四年级 · 算术
写一写, 读一读。

写作(

读作(

) 写作(

) 读作(

) 写作 ( )

我发现:

（1）读小数, 整数部分每级末尾的“ 0 ”都不读, 中间连续有几个" 0 ”只读 ( )零; 而小数部分有几个" 0 ”就要读( ) 个零。

（2）写小数，整数部分每级中间有“ 0 ”时，要注意写(）数位，小数部分按照读法把 “ 0 ”( )写出来。
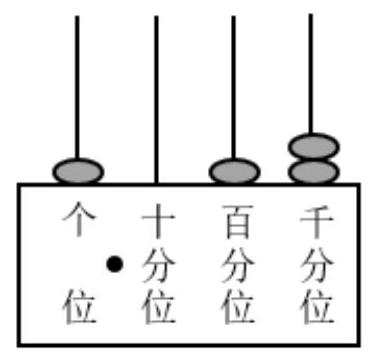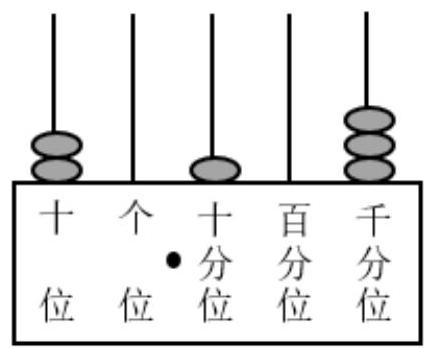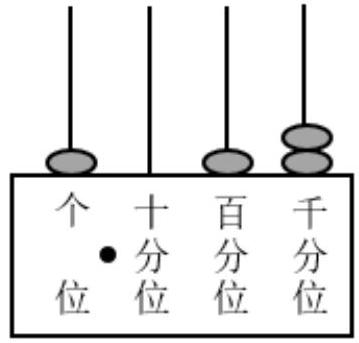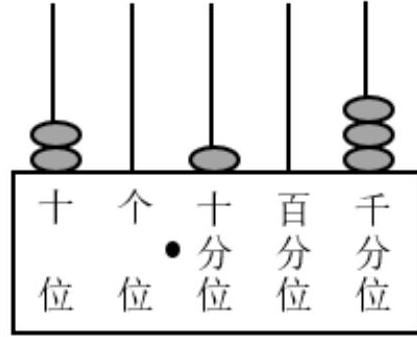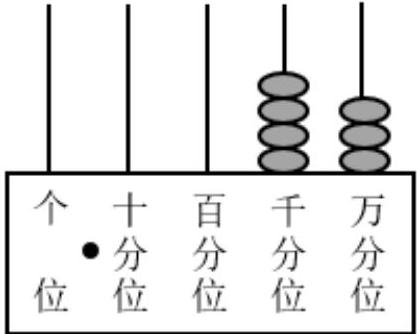
答案: 解$\quad 1.012 \quad 20.103 \quad 0.0043$

一点零一二

二十点一零三

零点零零四三 1 个 几 满 都

【分析】计数器写数, 看每个数位上有几颗珠子, 就写几, 没有珠子就写 0 , 再根据所写的数字写上读法，据此解答。

【详解】我发现:

写作 (1.012)
读作 (一点零一二)

写作 (20.103)
读作 (二十点一零三)

写作 $(0.0043)$
读作 (零点零零四三)

（1）读小数, 整数部分每级末尾的“ 0 ”都不读, 中间连续有几个“ 0 ”只读 (一个) 零; 而小数部分有几个“0”就要读 (几) 个零。

（2）写小数, 整数部分每级中间有“ 0 ”时, 要注意写（满）数位, 小数部分按照读法把“ 0 ” (都) 写出来。

【点睛】本题考查小数的认识, 熟练掌握小数的读法与写法是解决本题的关键。